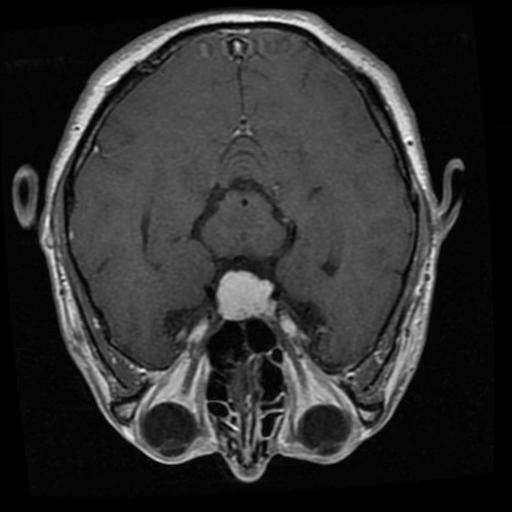
Label: meningioma